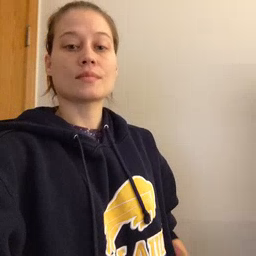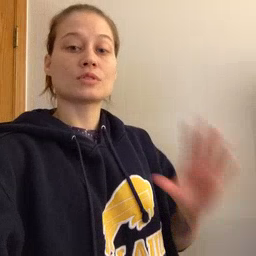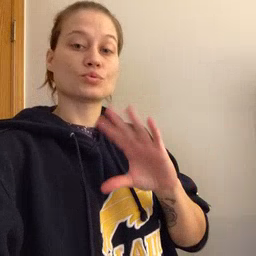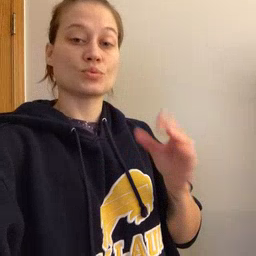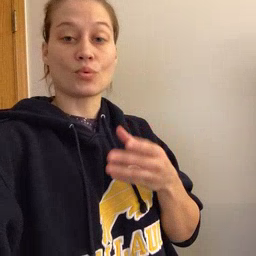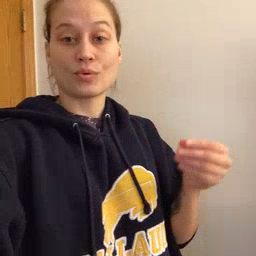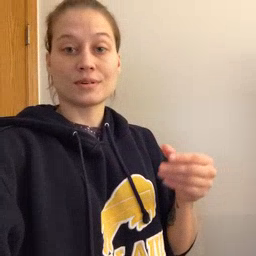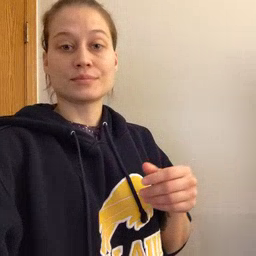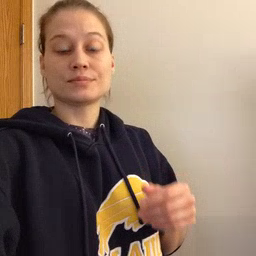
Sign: story